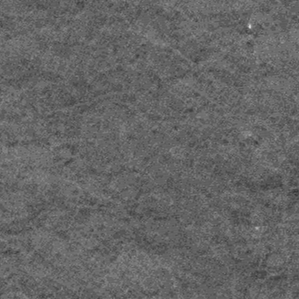
Label: frost